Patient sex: M
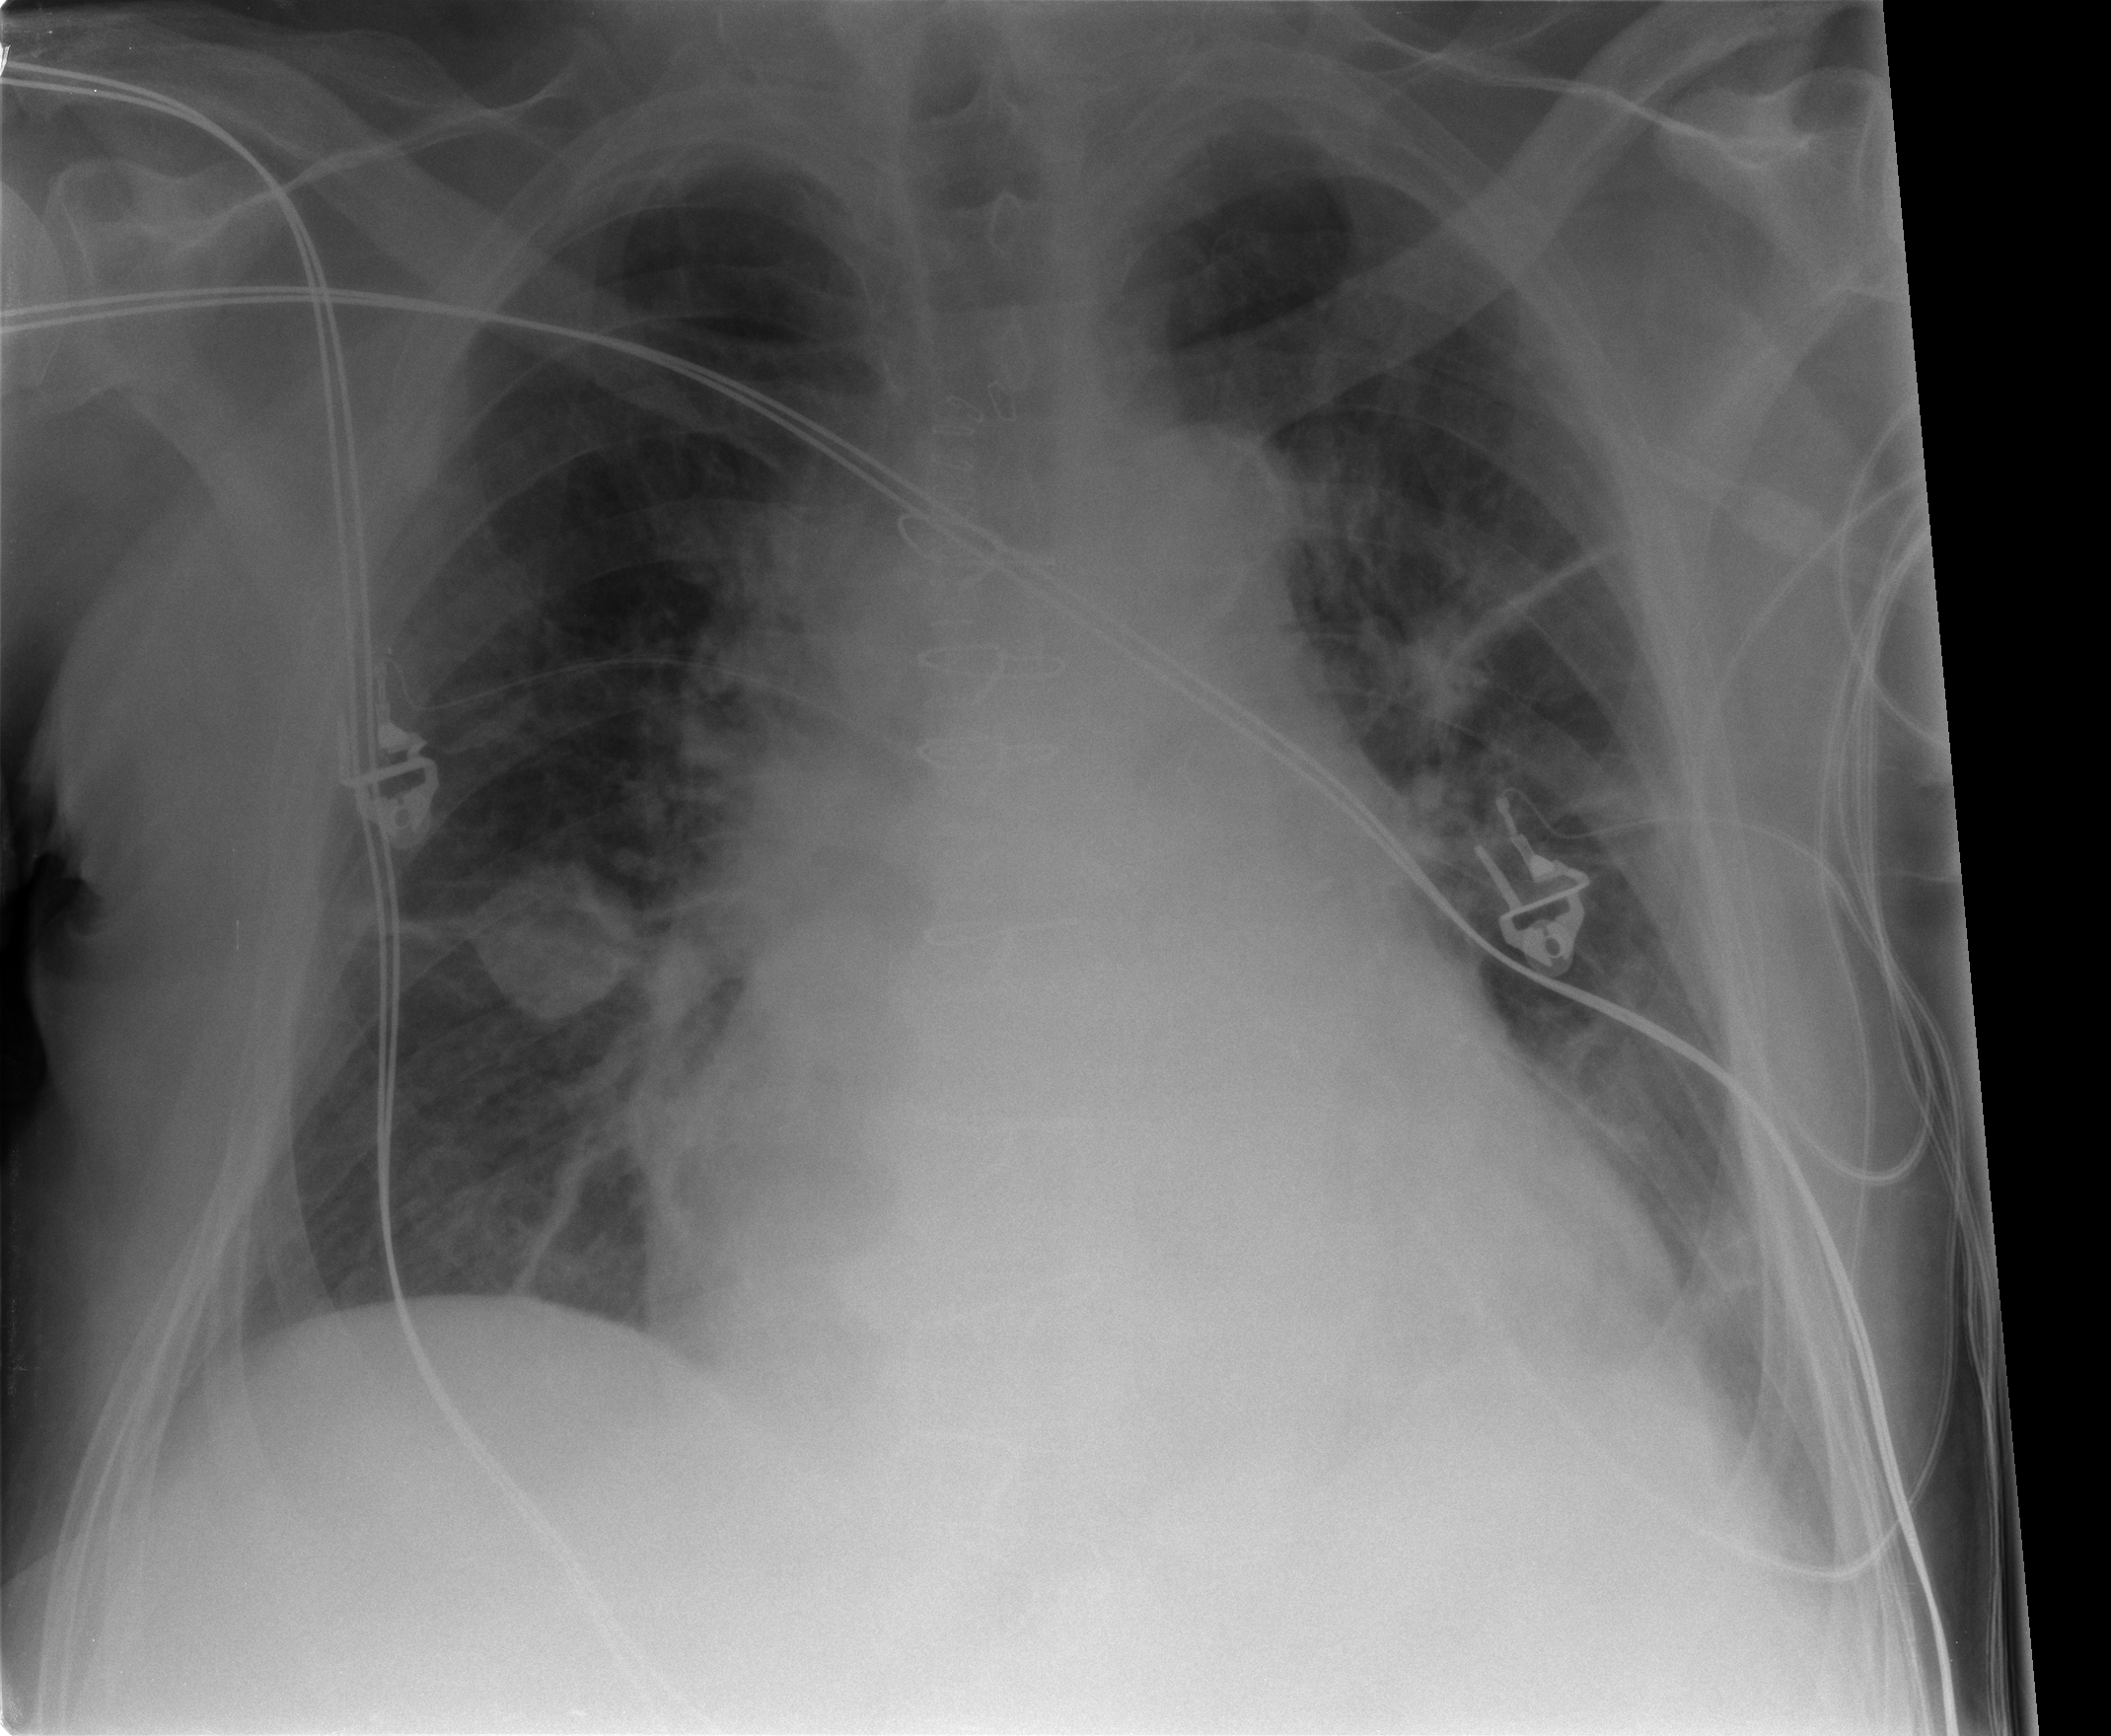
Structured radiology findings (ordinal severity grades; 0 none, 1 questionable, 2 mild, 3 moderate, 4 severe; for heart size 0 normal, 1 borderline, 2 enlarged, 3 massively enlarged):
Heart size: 2
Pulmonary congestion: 3
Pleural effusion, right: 1
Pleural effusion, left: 0
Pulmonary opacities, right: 0
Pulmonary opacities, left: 1
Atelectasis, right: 2
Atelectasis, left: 2